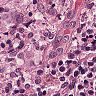
Metastatic tissue present: yes